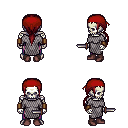
a pixel art fantasy rpg character, male body template, skeleton, chain mail, magenta pants, brunette ponytail hairstyle, red bandana, leather bracers, maroon shoes, dagger, four views (front, back, left, right), 2x2 character sprite sheet, small pixel art, hard edges, no anti-aliasing